Question: I established a connection with a BLE device using gatttool. First I connected to the device with 'sudo gatttool -t random -b FF:3C:8F:22:C9:C8 -I' and 'connect'. After that I read the value of specific characteristic with 'char-read-uuid 2d30c082-f39f-4ce6-923f-3484ea480596'.

What I want to do is to automate the whole process and put the latter command (querying for value) in the loop, ideally saving each value (appending) to a text file. I tried something like
'''
sudo gatttool -t random -b FF:3C:8F:22:C9:C8 -I <<EOF
connect
while[ 1 ]; do
char-read-uuid 2d30c082-f39f-4ce6-923f-3484ea480596 > output.txt
done
exit 1
EOF
'''
but it does not help, since I am not even able to connect to the device (ideally there should be some delay between the first and the second command). Also after connecting, an interactive mode is enabled and the shell commands do not work there. I'd appreciate any clues on how to tackle this issue.
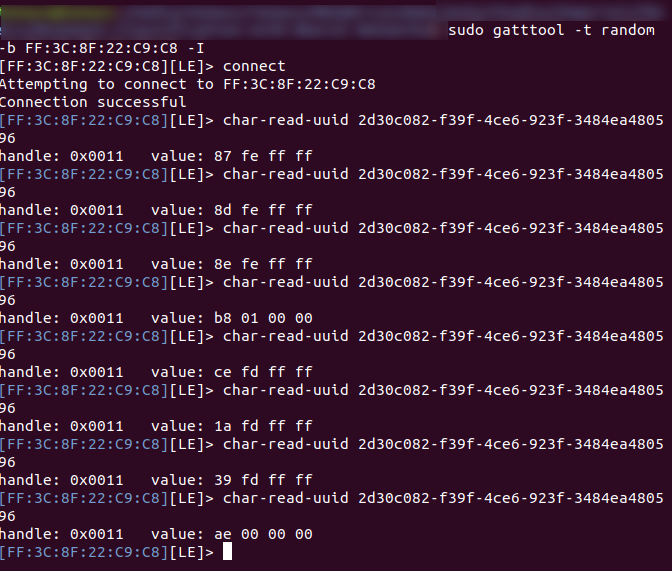
Answer: If 'gattool' writes prompts to stdout (and doesn't suppress them given non-TTY file descriptors), consider something like:
'''
#!/usr/bin/env bash
case $BASH_VERSION in ''|[123].*|4.0.*) echo "ERROR: bash 4.1 or newer required" >&2; exit 1;; esac
exec {output_fd}>output.txt
prompt_re='[>] '
capture_re='^handle:.*value:.*$'
wait_for_prompt() {
IFS= read -r line || return
while ! [[ $line =~ $prompt_re ]]; do
[[ $line =~ $capture_re ]] && printf '%s
' "$line" >&$output_fd
IFS= read -r line || return
done
}
wait_for_prompt
echo connect
while wait_for_prompt; do
echo "char-read-uuid 2d30c082-f39f-4ce6-923f-3484ea480596"
done
'''
...saved as 'yourscript', and invoked using 'socat' as:
'''
socat 'SYSTEM:sudo gatttool -t random -b FF:3C:8F:22:C9:C8 -I 2>&1' 'EXEC:./yourscript'
'''
(assuming that 'sudo' is configured to work without a TTY; otherwise, you might move it to be 'sudo socat').